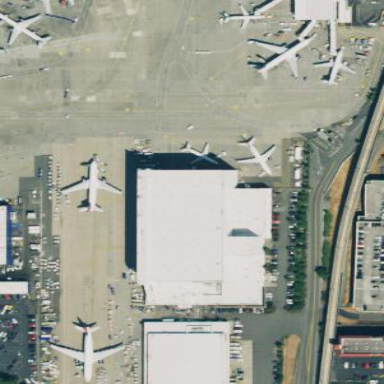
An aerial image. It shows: Hangar building at airport.